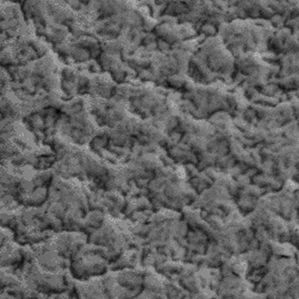
Label: frost